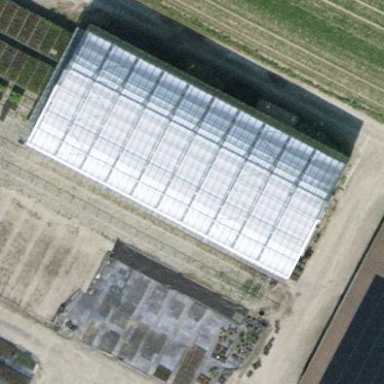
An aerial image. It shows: Greenhouse.